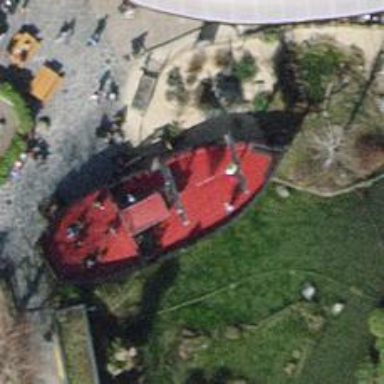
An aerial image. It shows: Attraction spot for tourism.